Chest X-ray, AP view. Patient: 58 years old, sex M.
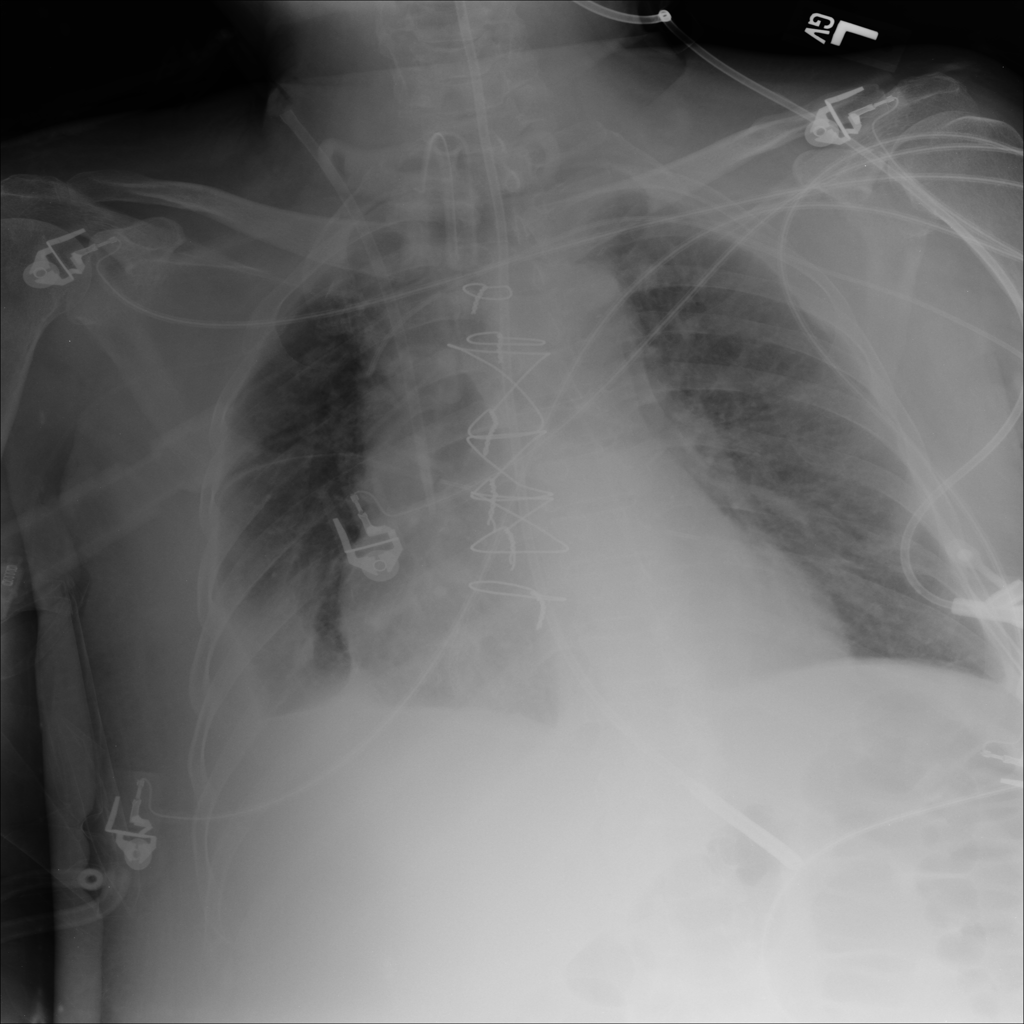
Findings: Consolidation